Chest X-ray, PA view. Patient: 65 years old, sex M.
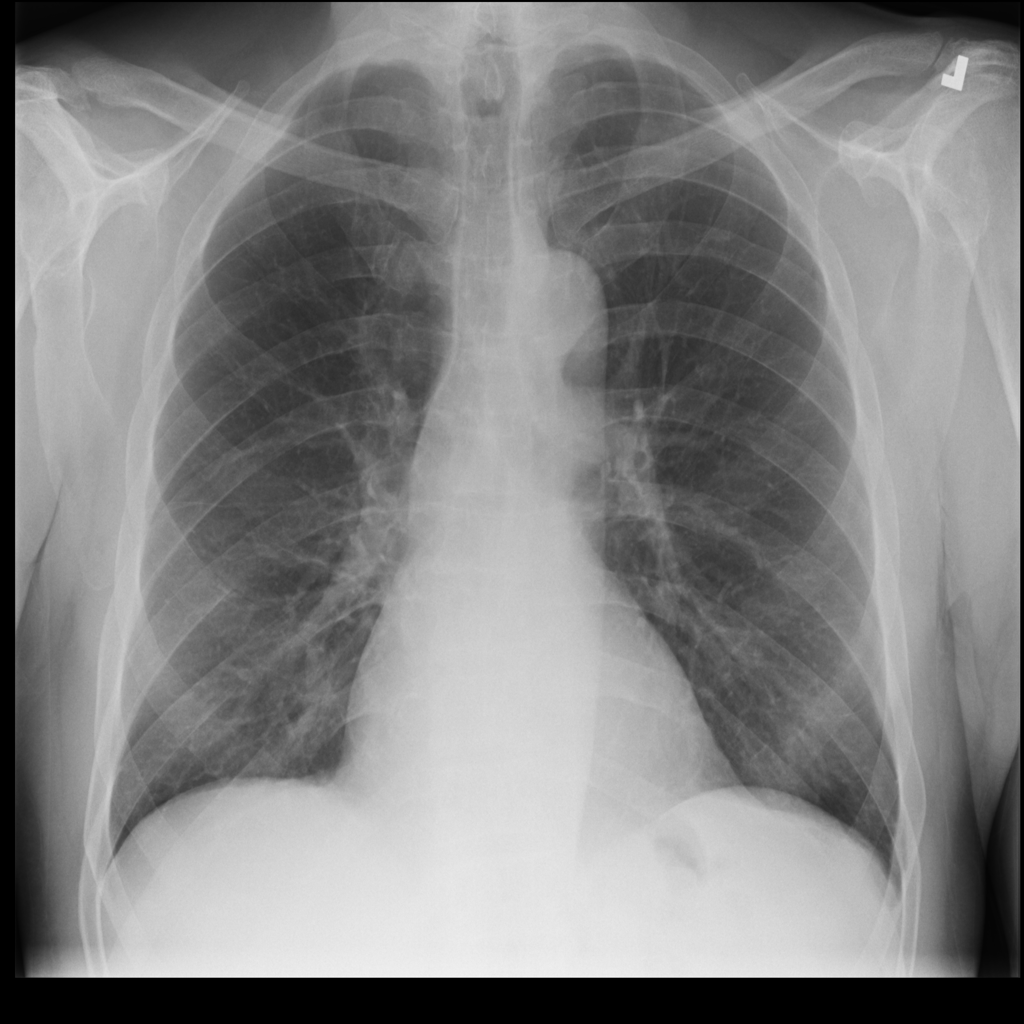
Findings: No Finding